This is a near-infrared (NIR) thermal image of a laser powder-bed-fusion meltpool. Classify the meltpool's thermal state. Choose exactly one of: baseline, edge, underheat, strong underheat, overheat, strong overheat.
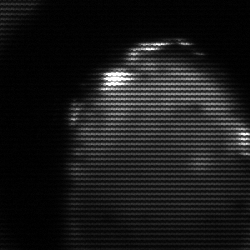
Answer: edge